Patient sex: M
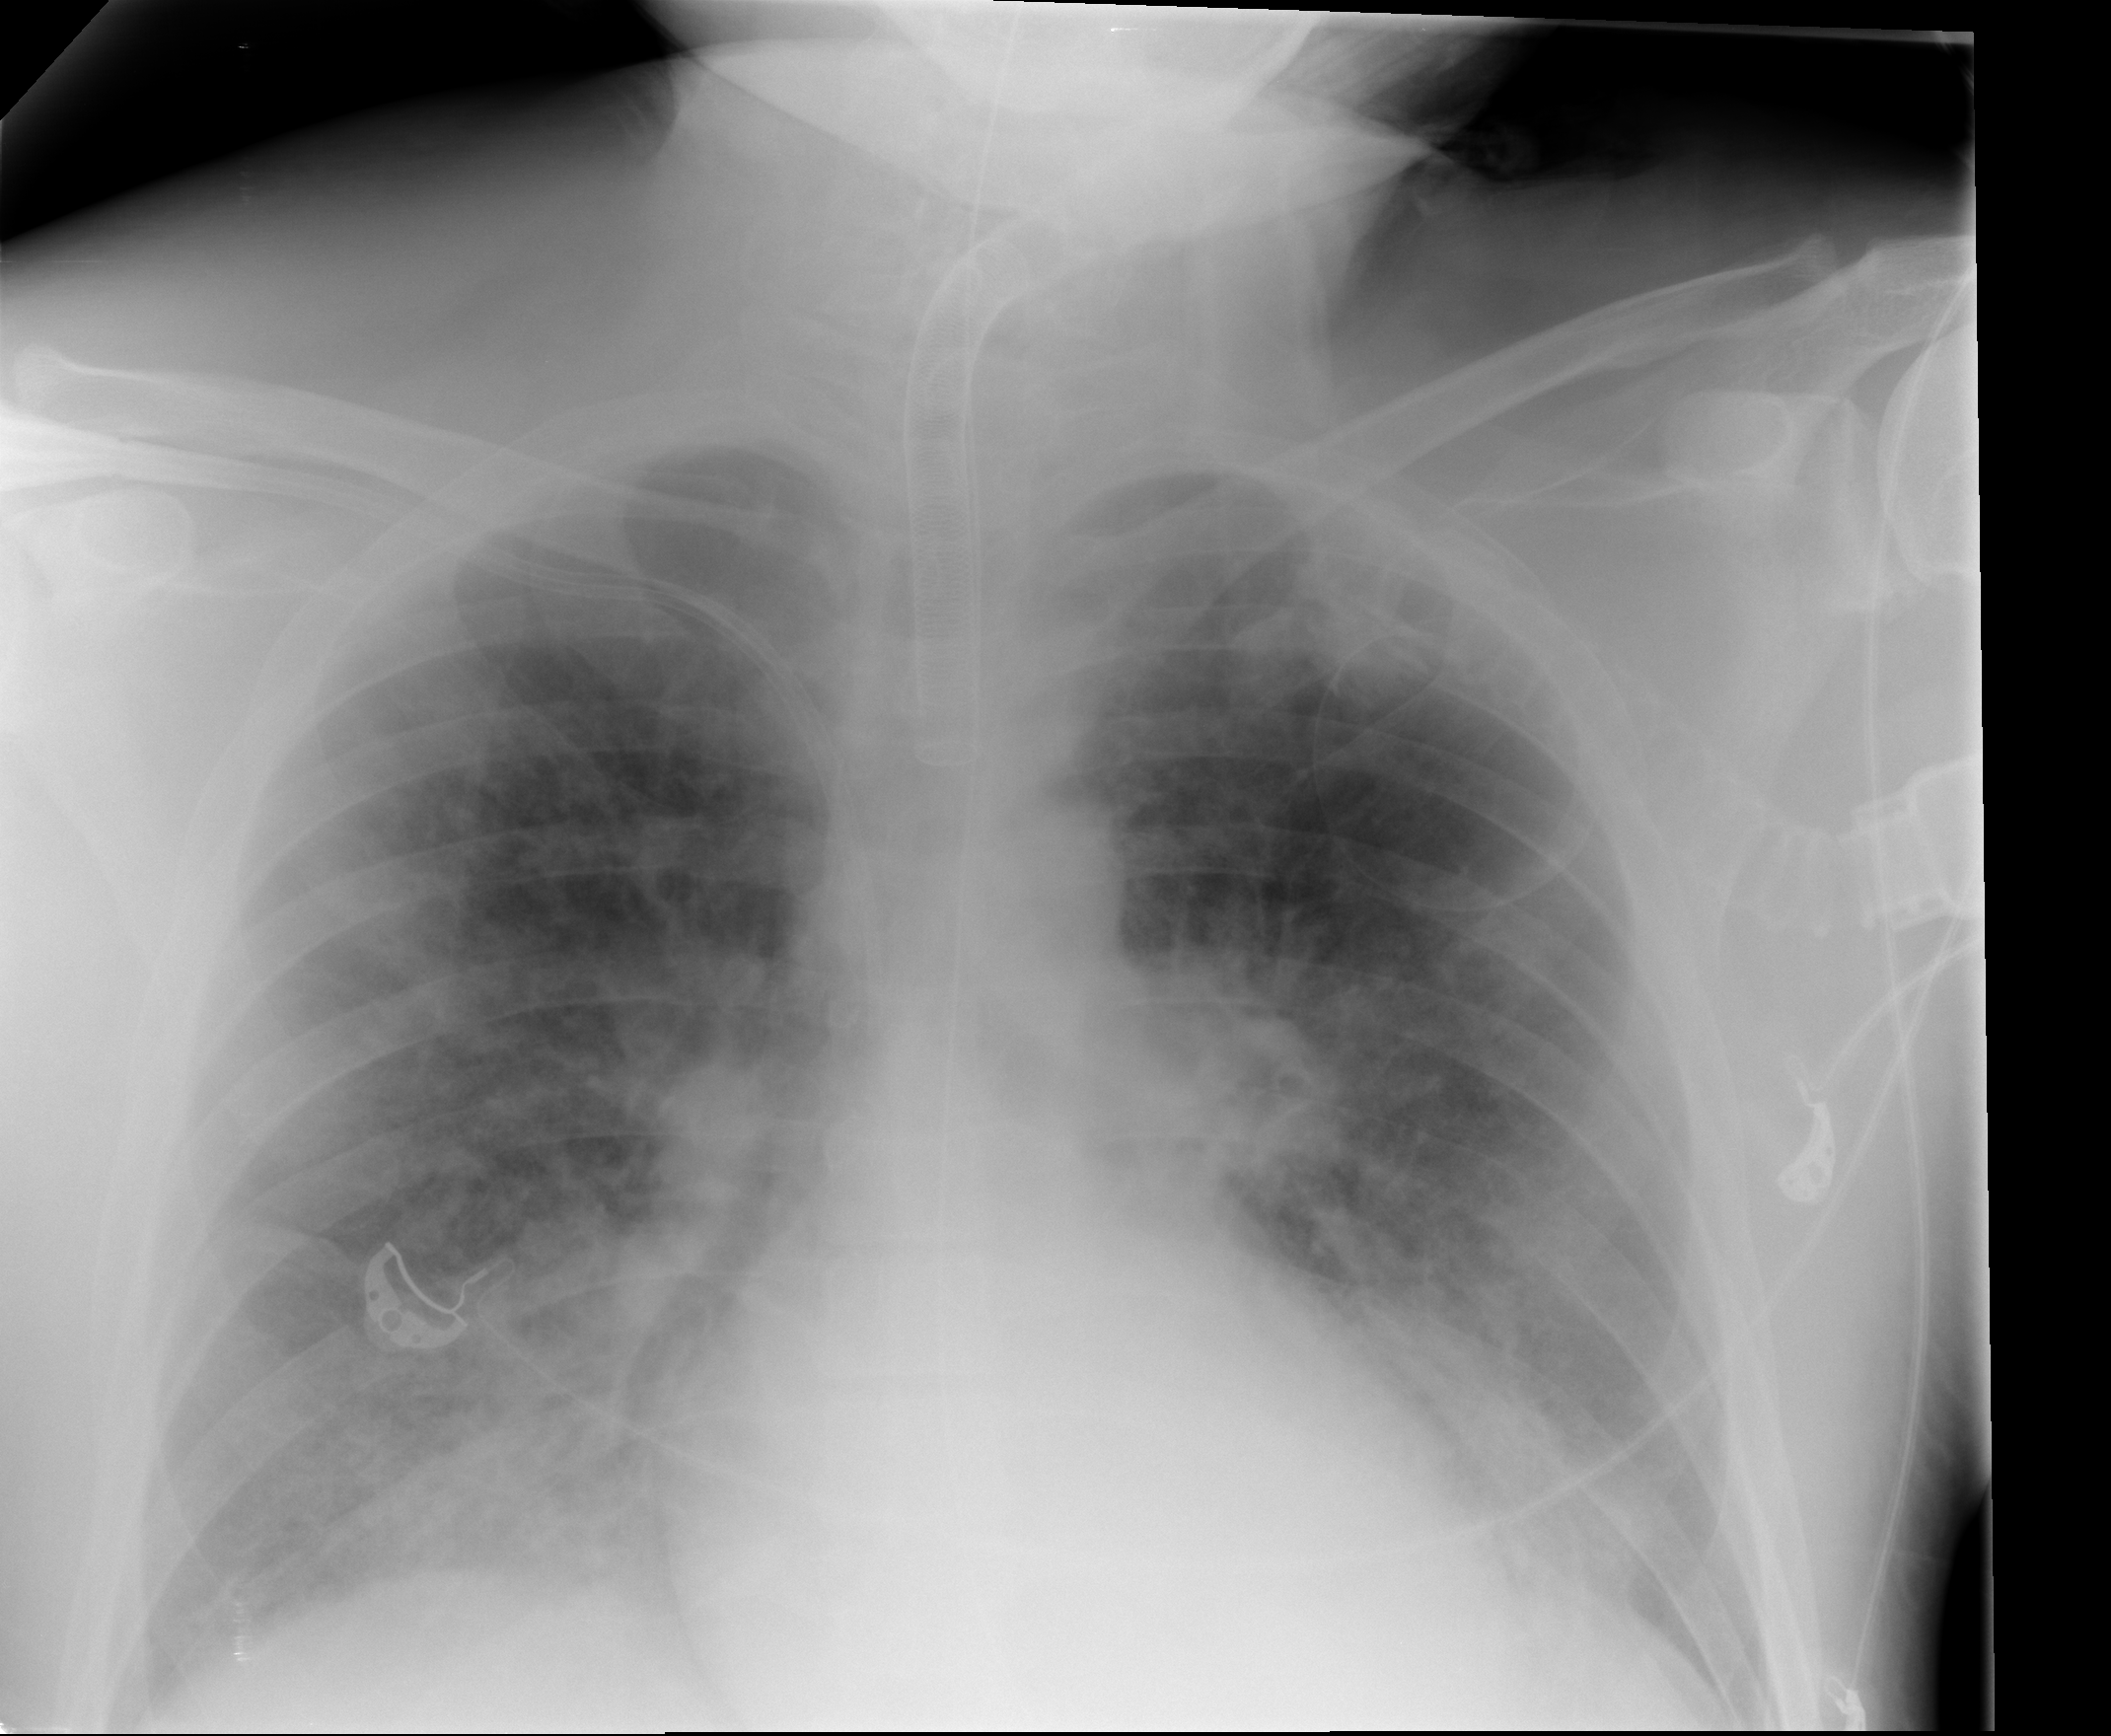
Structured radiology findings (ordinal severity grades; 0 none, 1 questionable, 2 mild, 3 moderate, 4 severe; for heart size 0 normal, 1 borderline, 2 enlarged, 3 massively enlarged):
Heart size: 1
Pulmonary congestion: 0
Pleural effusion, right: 2
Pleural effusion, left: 2
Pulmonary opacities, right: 3
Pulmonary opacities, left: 3
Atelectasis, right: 2
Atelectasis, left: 2